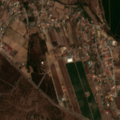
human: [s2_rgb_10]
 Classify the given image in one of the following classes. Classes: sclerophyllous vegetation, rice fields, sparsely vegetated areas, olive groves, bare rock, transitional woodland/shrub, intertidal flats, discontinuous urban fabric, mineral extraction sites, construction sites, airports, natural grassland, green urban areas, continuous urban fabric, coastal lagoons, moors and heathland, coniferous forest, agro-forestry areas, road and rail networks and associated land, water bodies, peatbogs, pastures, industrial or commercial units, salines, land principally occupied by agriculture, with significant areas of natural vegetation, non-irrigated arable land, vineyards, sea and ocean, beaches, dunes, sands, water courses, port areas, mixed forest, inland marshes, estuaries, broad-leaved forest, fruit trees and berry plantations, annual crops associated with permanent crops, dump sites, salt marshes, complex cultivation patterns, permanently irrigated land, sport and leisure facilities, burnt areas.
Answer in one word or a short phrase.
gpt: discontinuous urban fabric, permanently irrigated land, rice fields, complex cultivation patterns, agro-forestry areas, mixed forest, transitional woodland/shrub